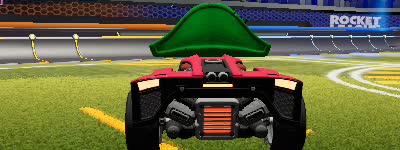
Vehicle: breakout